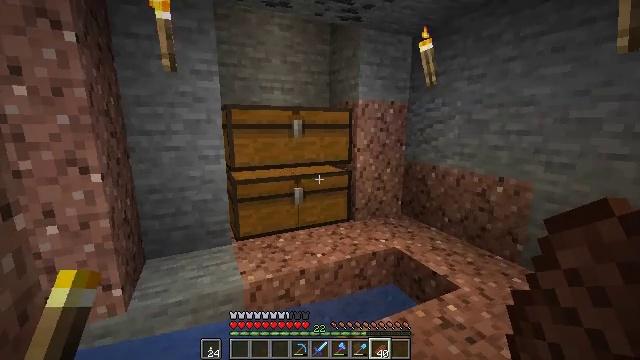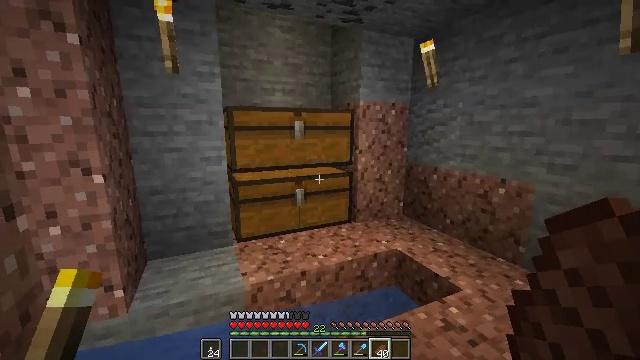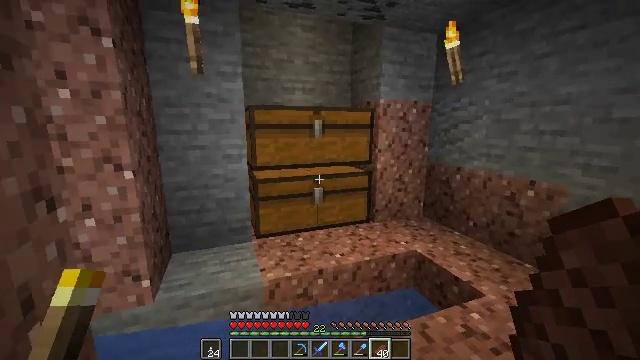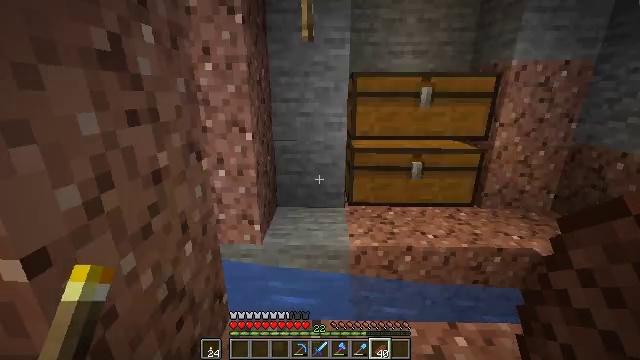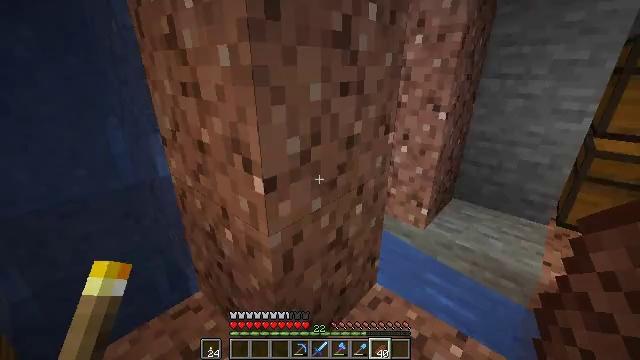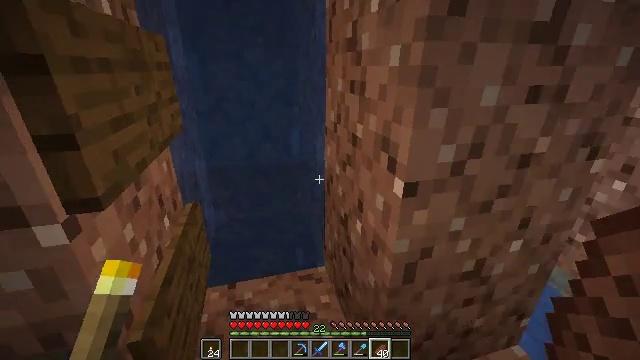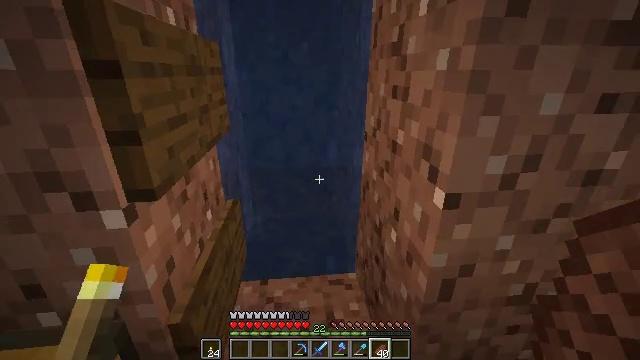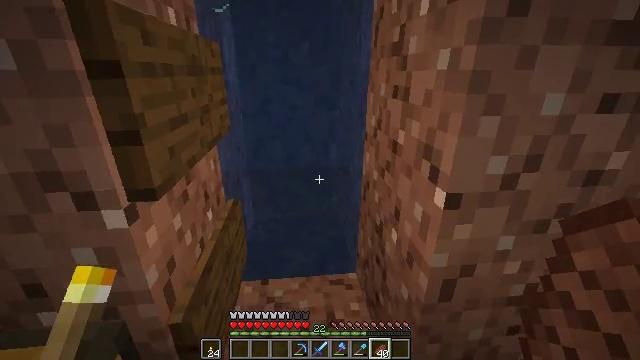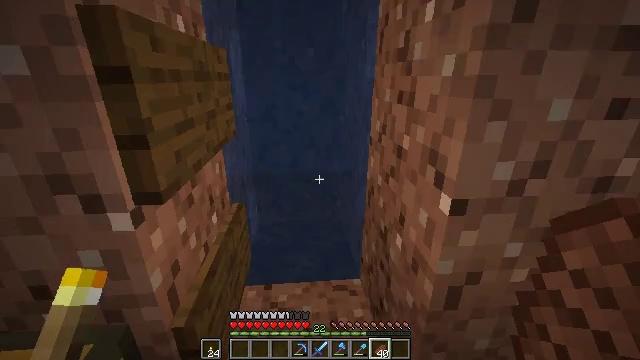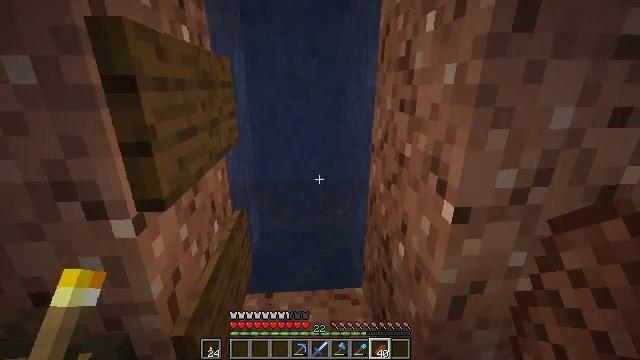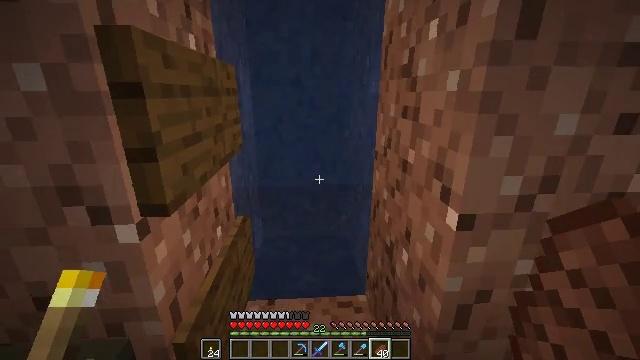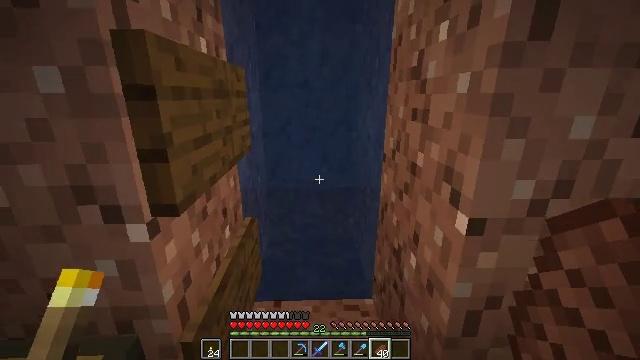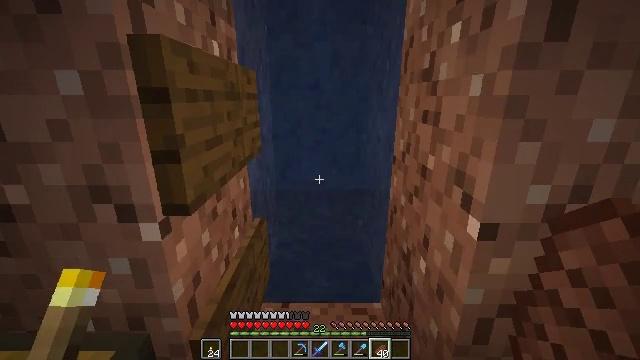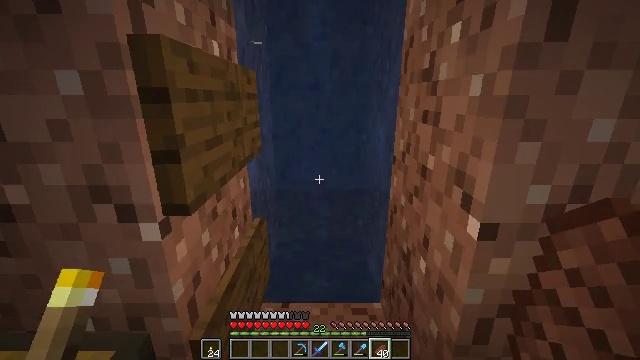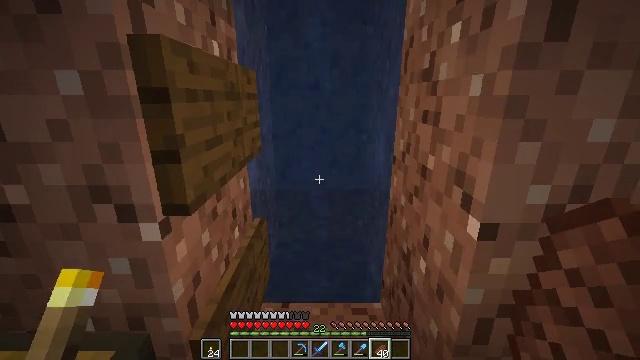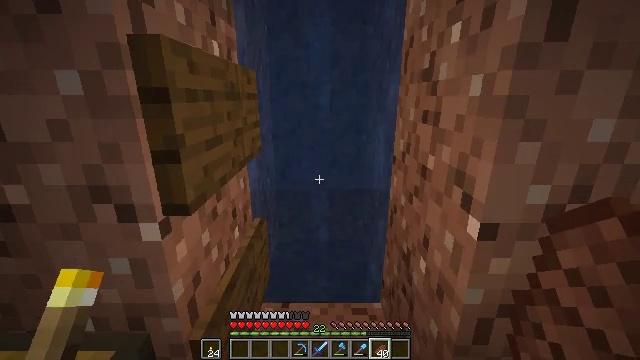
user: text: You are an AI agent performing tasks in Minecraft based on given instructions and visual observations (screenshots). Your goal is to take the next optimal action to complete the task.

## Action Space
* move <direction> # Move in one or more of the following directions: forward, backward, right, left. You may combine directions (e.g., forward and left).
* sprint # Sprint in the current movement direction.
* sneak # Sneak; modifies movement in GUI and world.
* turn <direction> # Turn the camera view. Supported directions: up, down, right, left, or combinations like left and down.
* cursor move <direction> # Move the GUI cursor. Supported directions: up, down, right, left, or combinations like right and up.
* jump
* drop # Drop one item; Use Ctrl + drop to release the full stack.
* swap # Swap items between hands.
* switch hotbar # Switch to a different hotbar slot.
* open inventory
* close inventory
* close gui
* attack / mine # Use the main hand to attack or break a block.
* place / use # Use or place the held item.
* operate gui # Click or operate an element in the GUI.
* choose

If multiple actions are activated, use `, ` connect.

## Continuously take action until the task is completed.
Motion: motion action
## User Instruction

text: Mine the chest to collect it.
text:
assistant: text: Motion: no_op
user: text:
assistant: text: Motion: turn left
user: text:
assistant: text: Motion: turn left and down
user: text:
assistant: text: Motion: turn left and down
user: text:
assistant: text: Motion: turn left
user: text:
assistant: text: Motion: turn left
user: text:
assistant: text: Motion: no_op
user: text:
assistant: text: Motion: turn left and up
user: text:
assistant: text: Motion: turn up
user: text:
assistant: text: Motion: turn up
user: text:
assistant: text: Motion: turn left
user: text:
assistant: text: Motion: turn left
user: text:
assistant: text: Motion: no_op
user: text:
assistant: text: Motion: no_op
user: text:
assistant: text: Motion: no_op
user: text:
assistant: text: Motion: no_op
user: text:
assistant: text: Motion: move forward
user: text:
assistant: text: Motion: move forward
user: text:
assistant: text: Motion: move forward
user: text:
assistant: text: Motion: move forward
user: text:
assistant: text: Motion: move forward
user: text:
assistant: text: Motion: move forward, turn right and up
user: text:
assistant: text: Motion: move forward, turn right and up
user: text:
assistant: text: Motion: move forward, sprint, turn up
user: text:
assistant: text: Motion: move forward, sprint, turn left and up
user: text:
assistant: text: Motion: move forward, sprint, turn left and up
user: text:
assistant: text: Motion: move forward, sprint, turn left and up
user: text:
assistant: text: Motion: move forward, turn right
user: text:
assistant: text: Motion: move forward
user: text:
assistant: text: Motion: move forward